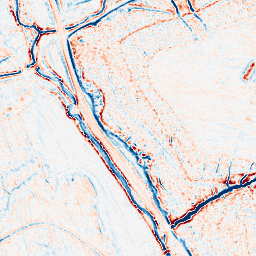
Category: edge_preserving
Decomposition family: bilateral
Decomposition parameters: d: 9
sigma_color: 150
sigma_space: 50
Upsampling method: bicubic_16x
Upsampling parameters: scale: 16
Upsampling scale: 16